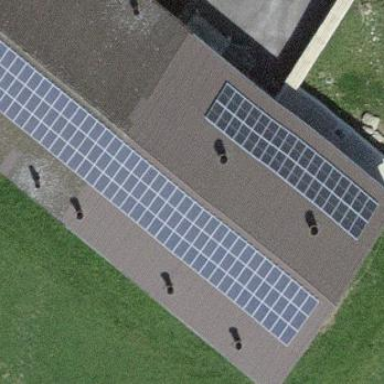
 consisting of solar photovoltaic panels."